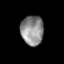
Tissue: lung
Cell type: Epithelial cells
Senescence score: 0.2418
Nuclear area (px): 658
Mean DAPI intensity: 141.316